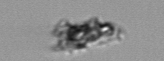
Label: detritus